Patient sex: M
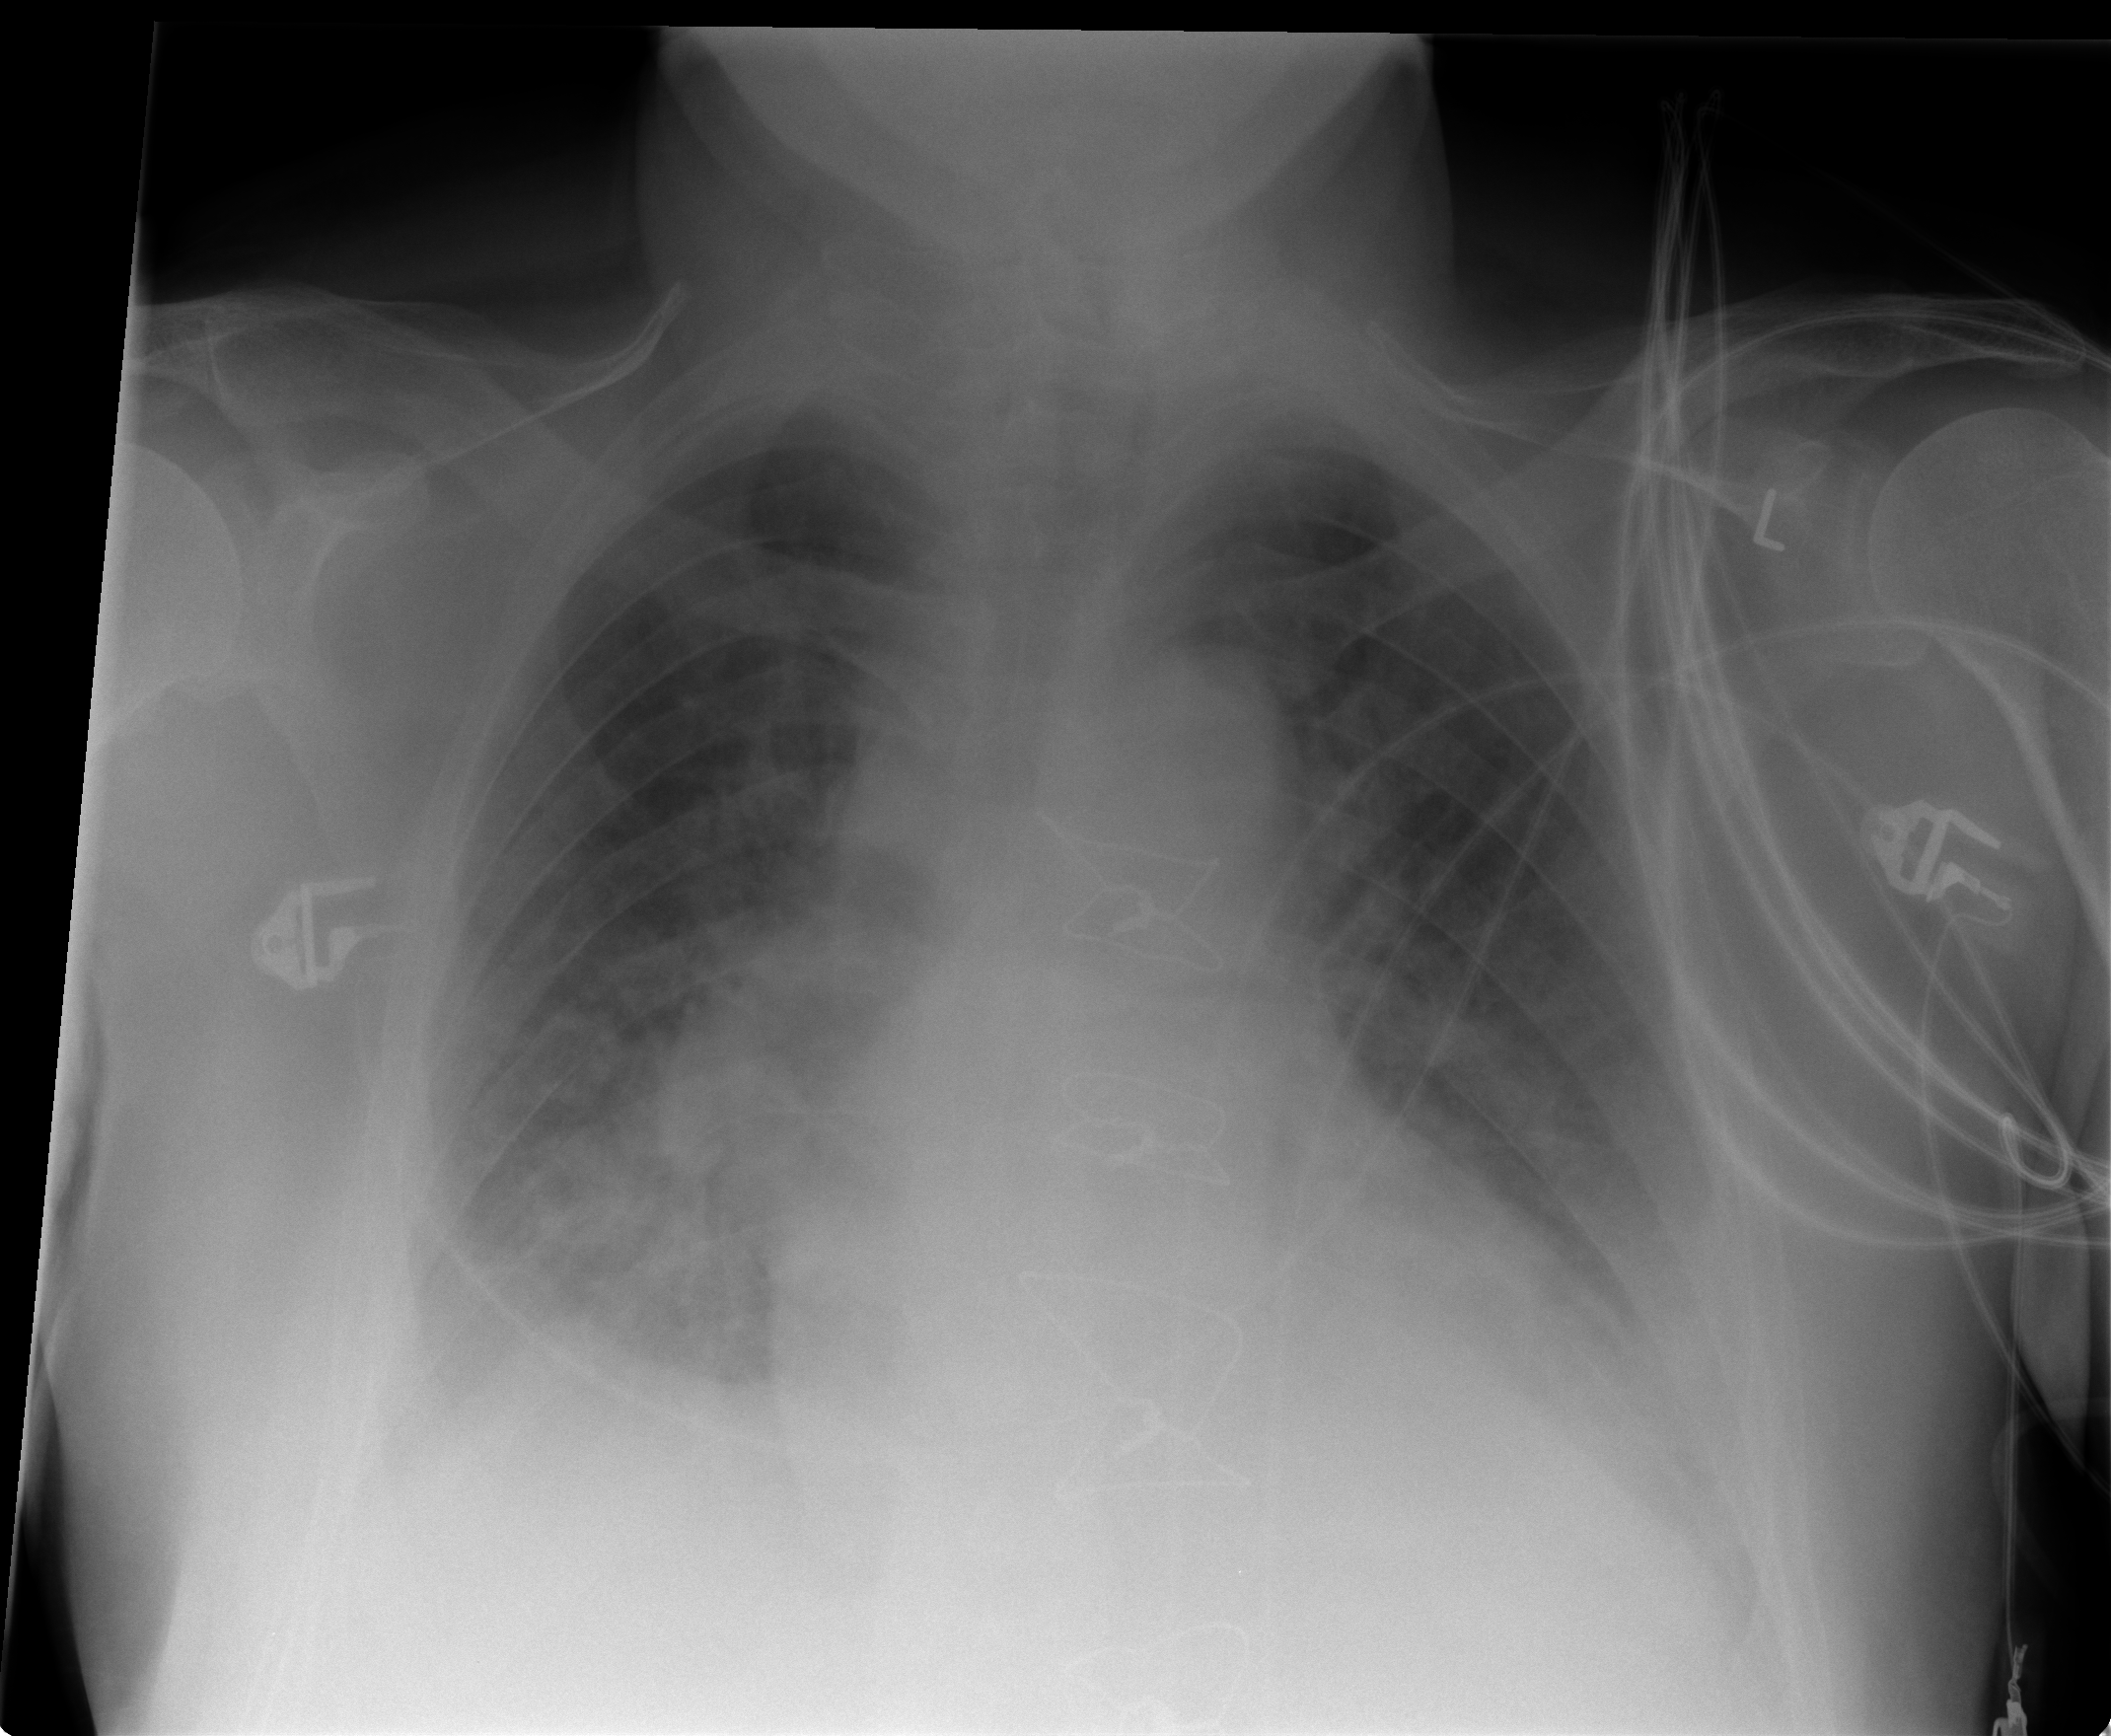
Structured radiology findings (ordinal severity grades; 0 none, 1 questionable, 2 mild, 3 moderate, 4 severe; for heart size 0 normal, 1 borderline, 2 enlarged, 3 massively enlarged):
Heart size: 2
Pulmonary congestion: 3
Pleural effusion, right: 2
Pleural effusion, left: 2
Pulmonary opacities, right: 2
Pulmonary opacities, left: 2
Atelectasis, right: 0
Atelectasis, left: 0